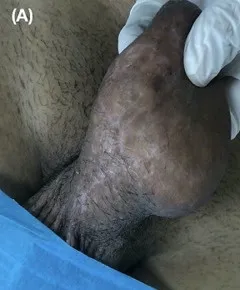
Indurated mass on the ventral penile shaft.
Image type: medical_photograph (skin_photograph)